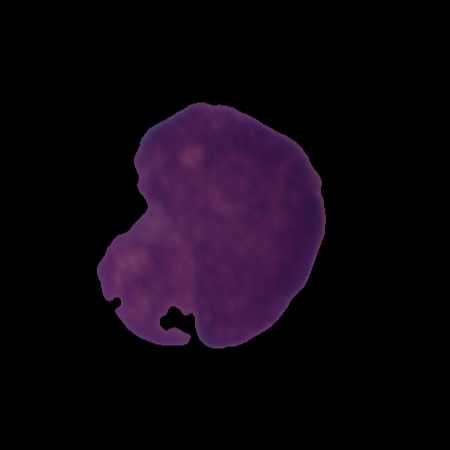
Label: cancer